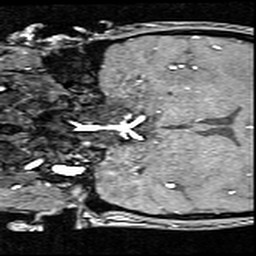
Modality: angio
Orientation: coronal
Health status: ill
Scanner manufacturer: siemens
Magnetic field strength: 3 T
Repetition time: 0.023 s
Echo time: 0.00418 s